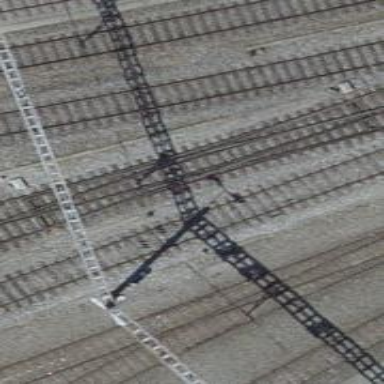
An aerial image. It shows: Single railway track with electrified contact line.